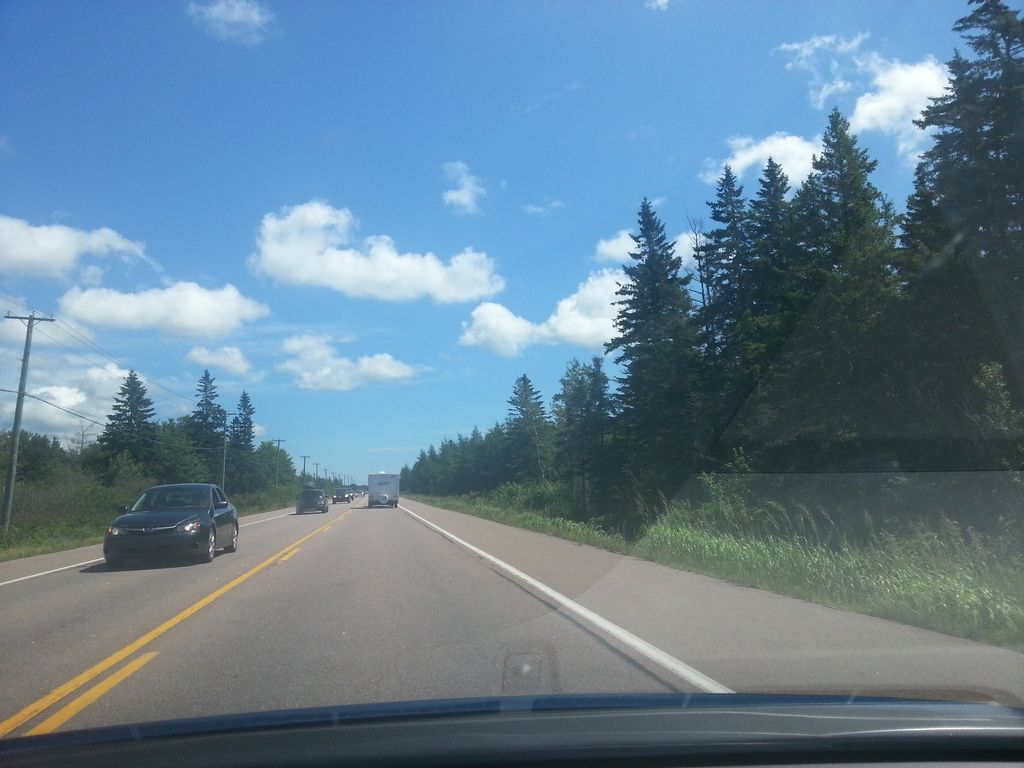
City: charlottetown